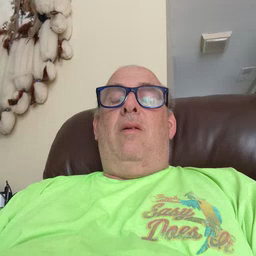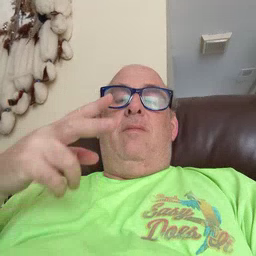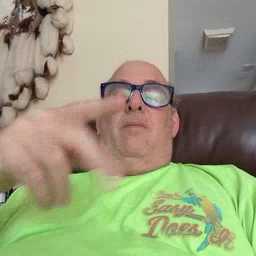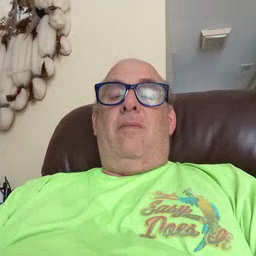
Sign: cut